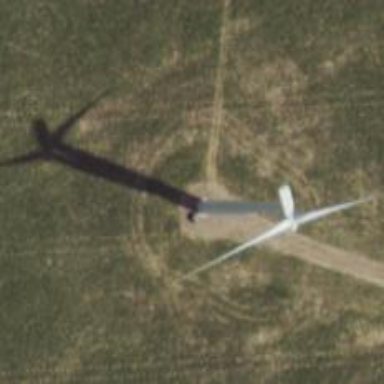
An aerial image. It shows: Wind generator with horizontal axis. The generator is wind turbine.